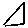
Label: triangle